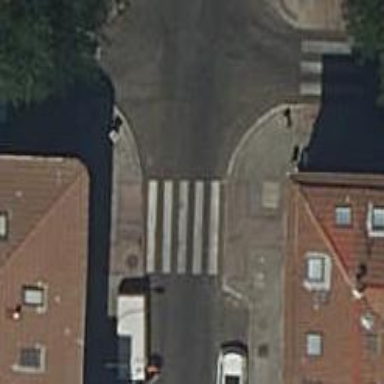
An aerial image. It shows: Uncontrolled crossing on the road.